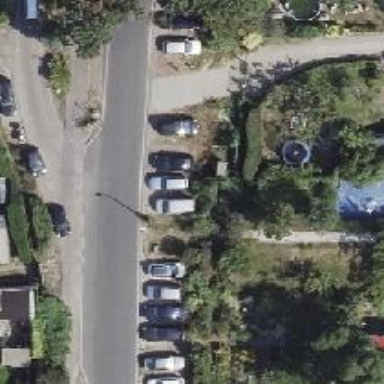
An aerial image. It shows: Pole with parking obstacle.